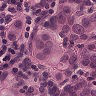
Metastatic tissue present: yes